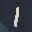
Label: 1